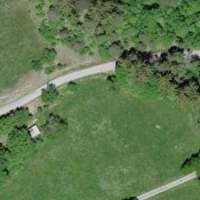
EUNIS habitat code: 24
Species observed at this site:
Myathropa florea
Melanargia galathea